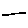
Label: line